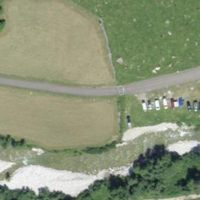
EUNIS habitat code: 23
Species observed at this site:
Cirsium palustre